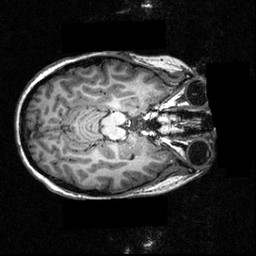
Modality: T1w
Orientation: axial
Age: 20
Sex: female
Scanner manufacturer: siemens
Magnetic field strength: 3.951 T
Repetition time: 1.5 s
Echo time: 0.00335 s